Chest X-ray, AP view. Patient: 39 years old, sex M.
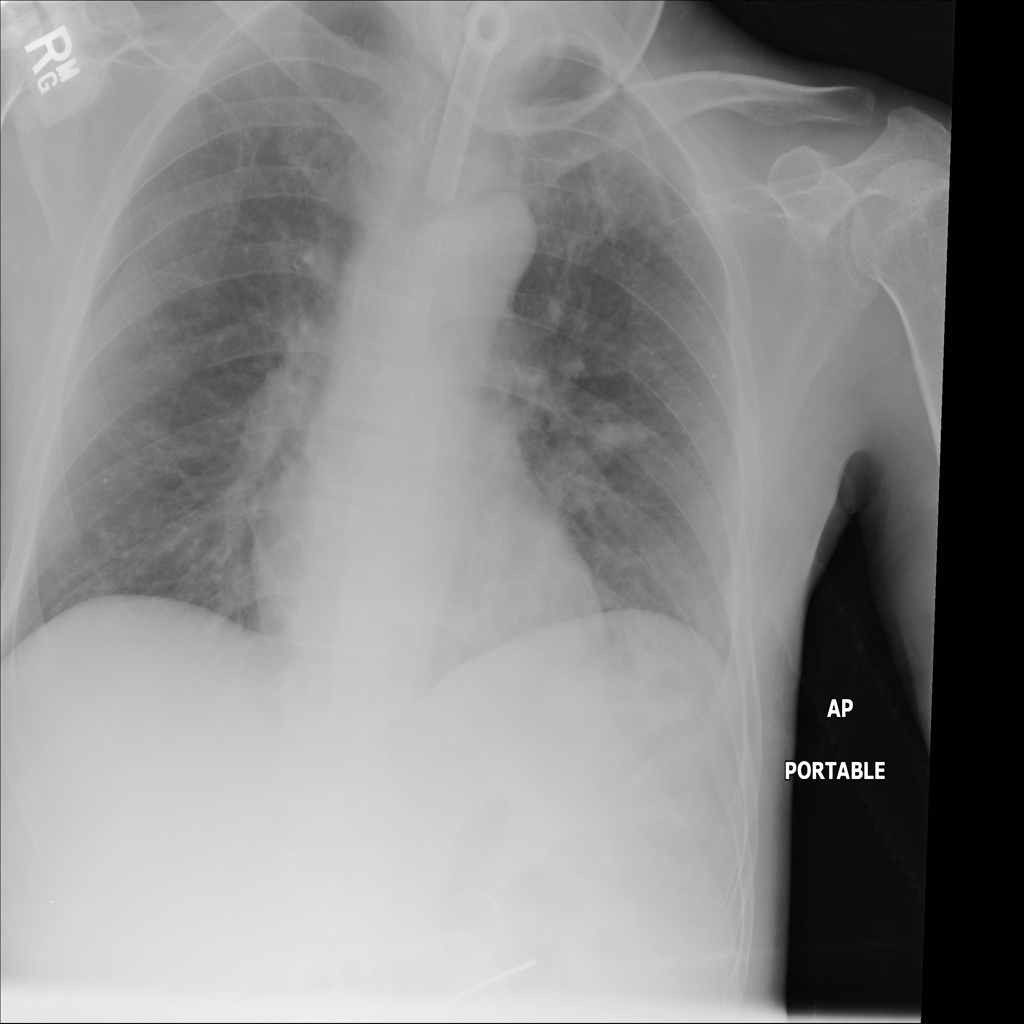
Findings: No Finding